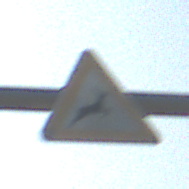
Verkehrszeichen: WildwechselLinks
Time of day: MorningAfternoon
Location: Outdoor (Suburban)
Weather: Clear
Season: NotSpecified
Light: Natural